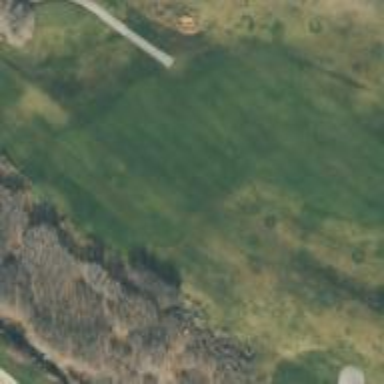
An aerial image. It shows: Golf hole.